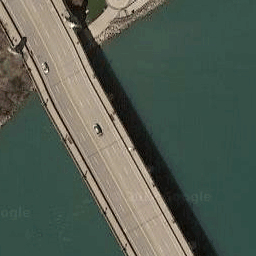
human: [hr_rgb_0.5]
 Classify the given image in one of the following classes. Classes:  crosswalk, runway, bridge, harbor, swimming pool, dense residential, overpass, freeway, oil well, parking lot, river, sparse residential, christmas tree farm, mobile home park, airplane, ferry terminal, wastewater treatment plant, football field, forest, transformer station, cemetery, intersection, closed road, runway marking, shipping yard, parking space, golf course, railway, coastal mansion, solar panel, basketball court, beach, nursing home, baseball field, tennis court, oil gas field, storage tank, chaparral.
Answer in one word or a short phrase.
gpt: bridge